Question: I was following a C++ tutorial and when trying to compile the second exercise I got this awesome result:

It's a never ending scroll of code and nothing else happens.
The code I'm using for compiling is:
'''
cpp Small.cpp
'''
...and the code of the file is :
'''
#include <iostream>
int main(){
std::cout << "Hello!" << std::endl << 2+2;
return 0;
}
'''
I have no idea how to even start searching for this error.
The compiler is the latest MinGW for Windows.
What I could recover:
'''
{
template<typename _Tp>
static _Tp*
__copy_move_b(const _Tp* __first, const _Tp* __last, _Tp* __result)
{
const ptrdiff_t _Num = __last - __first;
if (_Num)
__builtin_memmove(__result - _Num, __first, sizeof(_Tp) * _Num);
return __result - _Num;
}
};
template<bool _IsMove, typename _BI1, typename _BI2>
inline _BI2
__copy_move_backward_a(_BI1 __first, _BI1 __last, _BI2 __result)
{
typedef typename iterator_traits<_BI1>::value_type _ValueType1;
typedef typename iterator_traits<_BI2>::value_type _ValueType2;
typedef typename iterator_traits<_BI1>::iterator_category _Category;
const bool __simple = (__is_trivial(_ValueType1)
&& __is_pointer<_BI1>::__value
&& __is_pointer<_BI2>::__value
&& __are_same<_ValueType1, _ValueType2>::__value);
return std::__copy_move_backward<_IsMove, __simple,
_Category>::__copy_move_b(__first,
__last,
__result);
}
template<bool _IsMove, typename _BI1, typename _BI2>
inline _BI2
__copy_move_backward_a2(_BI1 __first, _BI1 __last, _BI2 __result)
{
return _BI2(std::__copy_move_backward_a<_IsMove>
(std::__niter_base(__first), std::__niter_base(__last),
std::__niter_base(__result)));
}
# 617 "c:\tdm-gcc-32\lib\gcc\mingw32\4.8.1\include\c++\bits\stl_algoba
e.h" 3
template<typename _BI1, typename _BI2>
inline _BI2
copy_backward(_BI1 __first, _BI1 __last, _BI2 __result)
{
;
return (std::__copy_move_backward_a2<__is_move_iterator<_BI1>::__value>
(std::__miter_base(__first), std::__miter_base(__last),
__result));
}
# 675 "c:\tdm-gcc-32\lib\gcc\mingw32\4.8.1\include\c++\bits\stl_algoba
e.h" 3
template<typename _ForwardIterator, typename _Tp>
inline typename
__gnu_cxx::__enable_if<!__is_scalar<_Tp>::__value, void>::__type
__fill_a(_ForwardIterator __first, _ForwardIterator __last,
const _Tp& __value)
{
for (; __first != __last; ++__first)
*__first = __value;
}
template<typename _ForwardIterator, typename _Tp>
inline typename
__gnu_cxx::__enable_if<__is_scalar<_Tp>::__value, void>::__type
__fill_a(_ForwardIterator __first, _ForwardIterator __last,
const _Tp& __value)
{
const _Tp __tmp = __value;
for (; __first != __last; ++__first)
*__first = __tmp;
}
template<typename _Tp>
inline typename
__gnu_cxx::__enable_if<__is_byte<_Tp>::__value, void>::__type
__fill_a(_Tp* __first, _Tp* __last, const _Tp& __c)
{
const _Tp __tmp = __c;
__builtin_memset(__first, static_cast<unsigned char>(__tmp),
__last - __first);
}
# 719 "c:\tdm-gcc-32\lib\gcc\mingw32\4.8.1\include\c++\bits\stl_algoba
e.h" 3
template<typename _ForwardIterator, typename _Tp>
inline void
fill(_ForwardIterator __first, _ForwardIterator __last, const _Tp& __value)
{
;
std::__fill_a(std::__niter_base(__first), std::__niter_base(__last),
__value);
}
template<typename _OutputIterator, typename _Size, typename _Tp>
inline typename
__gnu_cxx::__enable_if<!__is_scalar<_Tp>::__value, _OutputIterator>::__type
__fill_n_a(_OutputIterator __first, _Size __n, const _Tp& __value)
{
for (__decltype(__n + 0) __niter = __n;
__niter > 0; --__niter, ++__first)
*__first = __value;
return __first;
}
template<typename _OutputIterator, typename _Size, typename _Tp>
inline typename
__gnu_cxx::__enable_if<__is_scalar<_Tp>::__value, _OutputIterator>::__type
__fill_n_a(_OutputIterator __first, _Size __n, const _Tp& __value)
{
const _Tp __tmp = __value;
for (__decltype(__n + 0) __niter = __n;
__niter > 0; --__niter, ++__first)
*__first = __tmp;
return __first;
}
template<typename _Size, typename _Tp>
inline typename
__gnu_cxx::__enable_if<__is_byte<_Tp>::__value, _Tp*>::__type
__fill_n_a(_Tp* __first, _Size __n, const _Tp& __c)
{
std::__fill_a(__first, __first + __n, __c);
return __first + __n;
}
# 779 "c:\tdm-gcc-32\lib\gcc\mingw32\4.8.1\include\c++\bits\stl_algoba
e.h" 3
template<typename _OI, typename _Size, typename _Tp>
inline _OI
fill_n(_OI __first, _Size __n, const _Tp& __value)
{
return _OI(std::__fill_n_a(std::__niter_base(__first), __n, __value));
}
template<bool _BoolType>
struct __equal
{
template<typename _II1, typename _II2>
static bool
equal(_II1 __first1, _II1 __last1, _II2 __first2)
{
for (; __first1 != __last1; ++__first1, ++__first2)
if (!(*__first1 == *__first2))
return false;
return true;
}
};
template<>
struct __equal<true>
{
template<typename _Tp>
static bool
equal(const _Tp* __first1, const _Tp* __last1, const _Tp* __first2)
{
return !__builtin_memcmp(__first1, __first2, sizeof(_Tp)
* (__last1 - __first1));
}
};
template<typename _II1, typename _II2>
inline bool
__equal_aux(_II1 __first1, _II1 __last1, _II2 __first2)
{
typedef typename iterator_traits<_II1>::value_type _ValueType1;
typedef typename iterator_traits<_II2>::value_type _ValueType2;
const bool __simple = ((__is_integer<_ValueType1>::__value
|| __is_pointer<_ValueType1>::__value)
&& __is_pointer<_II1>::__value
&& __is_pointer<_II2>::__value
&& __are_same<_ValueType1, _ValueType2>::__value);
return std::__equal<__simple>::equal(__first1, __last1, __first2);
}
template<typename, typename>
struct __lc_rai
{
template<typename _II1, typename _II2>
static _II1
__newlast1(_II1, _II1 __last1, _II2, _II2)
{ return __last1; }
template<typename _II>
static bool
__cnd2(_II __first, _II __last)
{ return __first != __last; }
};
template<>
struct __lc_rai<random_access_iterator_tag, random_access_iterator_tag>
{
template<typename _RAI1, typename _RAI2>
static _RAI1
__newlast1(_RAI1 __first1, _RAI1 __last1,
_RAI2 __first2, _RAI2 __last2)
{
const typename iterator_traits<_RAI1>::difference_type
__diff1 = __last1 - __first1;
const typename iterator_traits<_RAI2>::difference_type
__diff2 = __last2 - __first2;
return __diff2 < __diff1 ? __first1 + __diff2 : __last1;
}
template<typename _RAI>
static bool
__cnd2(_RAI, _RAI)
{ return true; }
};
template<bool _BoolType>
struct __lexicographical_compare
{
template<typename _II1, typename _II2>
static bool __lc(_II1, _II1, _II2, _II2);
};
template<bool _BoolType>
template<typename _II1, typename _II2>
bool
__lexicographical_compare<_BoolType>::
__lc(_II1 __first1, _II1 __last1, _II2 __first2, _II2 __last2)
{
typedef typename iterator_traits<_II1>::iterator_category _Category1;
typedef typename iterator_traits<_II2>::iterator_category _Category2;
typedef std::__lc_rai<_Category1, _Category2> __rai_type;
__last1 = __rai_type::__newlast1(__first1, __last1,
__first2, __last2);
for (; __first1 != __last1 && __rai_type::__cnd2(__first2, __last2);
++__first1, ++__first2)
{
if (*__first1 < *__first2)
return true;
if (*__first2 < *__first1)
return false;
}
return __first1 == __last1 && __first2 != __last2;
}
template<>
struct __lexicographical_compare<true>
{
template<typename _Tp, typename _Up>
static bool
__lc(const _Tp* __first1, const _Tp* __last1,
const _Up* __first2, const _Up* __last2)
{
const size_t __len1 = __last1 - __first1;
const size_t __len2 = __last2 - __first2;
const int __result = __builtin_memcmp(__first1, __first2,
std::min(__len1, __len2));
return __result != 0 ? __result < 0 : __len1 < __len2;
}
};
template<typename _II1, typename _II2>
inline bool
__lexicographical_compare_aux(_II1 __first1, _II1 __last1,
_II2 __first2, _II2 __last2)
{
typedef typename iterator_traits<_II1>::value_type _ValueType1;
typedef typename iterator_traits<_II2>::value_type _ValueType2;
const bool __simple =
(__is_byte<_ValueType1>::__value && __is_byte<_ValueType2>::__value
&& !__gnu_cxx::__numeric_traits<_ValueType1>::__is_signed
&& !__gnu_cxx::__numeric_traits<_ValueType2>::__is_signed
&& __is_pointer<_II1>::__value
&& __is_pointer<_II2>::__value);
return std::__lexicographical_compare<__simple>::__lc(__first1, __last1,
__first2, __last2);
}
# 941 "c:\tdm-gcc-32\lib\gcc\mingw32\4.8.1\include\c++\bits\stl_algoba
e.h" 3
template<typename _ForwardIterator, typename _Tp>
_ForwardIterator
lower_bound(_ForwardIterator __first, _ForwardIterator __last,
const _Tp& __val)
{
typedef t
'''
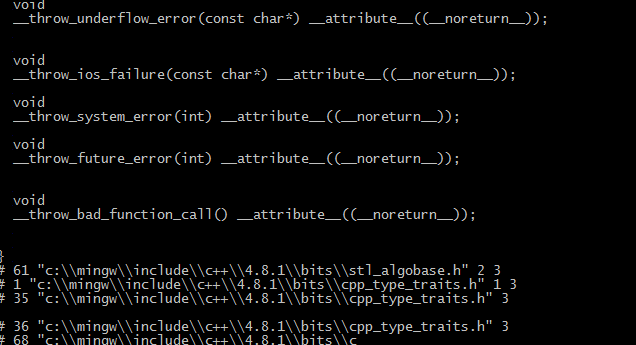
Answer: "cpp" stands for C PreProcessor. You are visualizing the preprocessed version of your program, and the source code of the iostream header it includes (and recursively).